Question: I'm using FullCalendar, and I realize that if the window is resized, FullCalendar's <URL> is to handle the window resize and adjust the calendar as needed.
However, I have a slight problem when a , FullCalendar is left with some extra large weekend Saturdays. (See below). And the opposite is true when the Nav Sidebar slides back out. (The weekends become quite small).

The only remedy thus far has been to resize window, which then adjusts the calendar. But I don't want users to have to do this obviously.
Is there a way to programmatically resize/refresh the calendar size
I have tried something like: '$("#calendar").fullCalendar( 'windowResize' );' But this doesn't seem to work.
Any ideas on what I could do here?
Thanks!
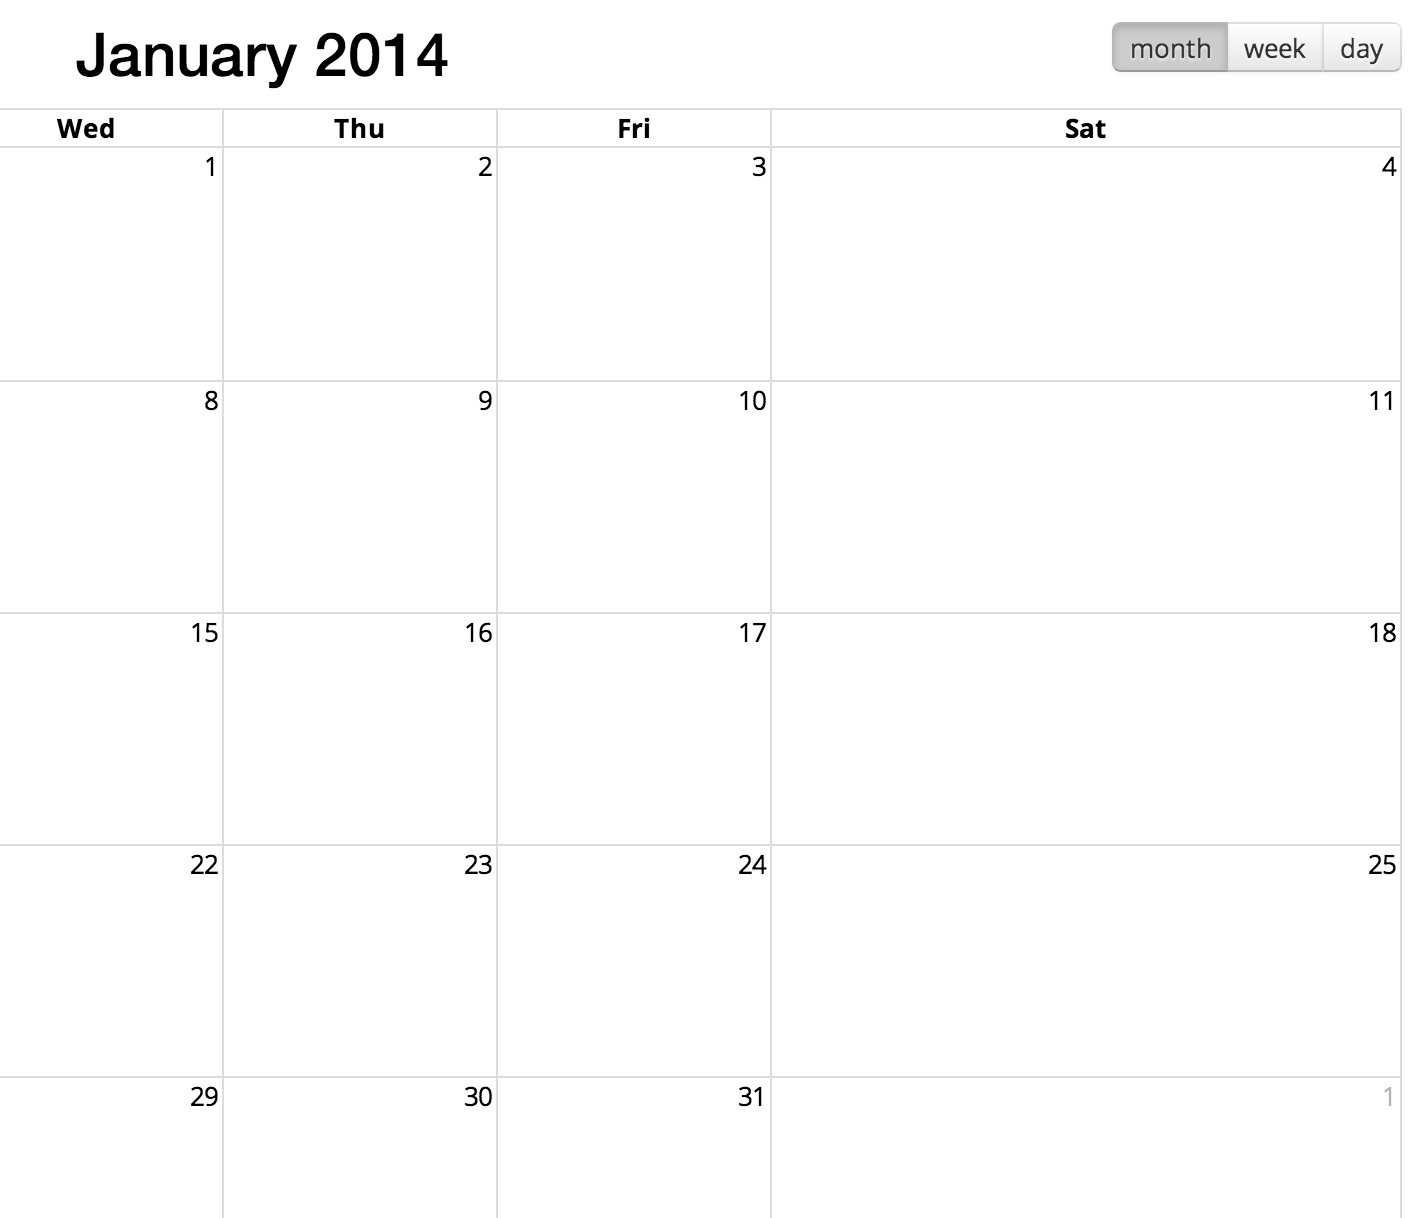
Answer: Dodinas as requested, the following worked for you for dynamically resizing the calendar.
<URL>
On initialize:
'''
$('#calendar').fullCalendar({
aspectRatio: 2
});
'''
After initialize:
'''
$('#calendar').fullCalendar('option', 'aspectRatio', 1.8);
'''